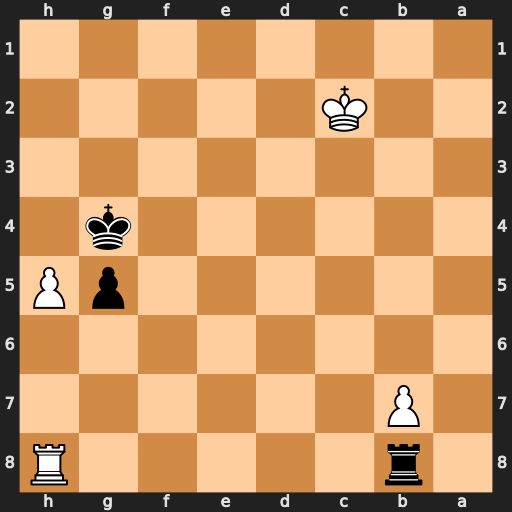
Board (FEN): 1r5R/1P6/8/6pP/6k1/8/2K5/8
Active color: b
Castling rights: -
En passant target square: -
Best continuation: Rxh8 b8=Q Rxb8